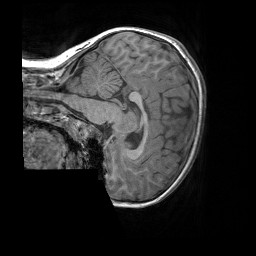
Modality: T1w
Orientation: sagittal
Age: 8
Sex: female
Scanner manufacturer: siemens
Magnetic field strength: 3 T
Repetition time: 1.65 s
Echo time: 0.00203 s